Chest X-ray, PA view. Patient: 77 years old, sex F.
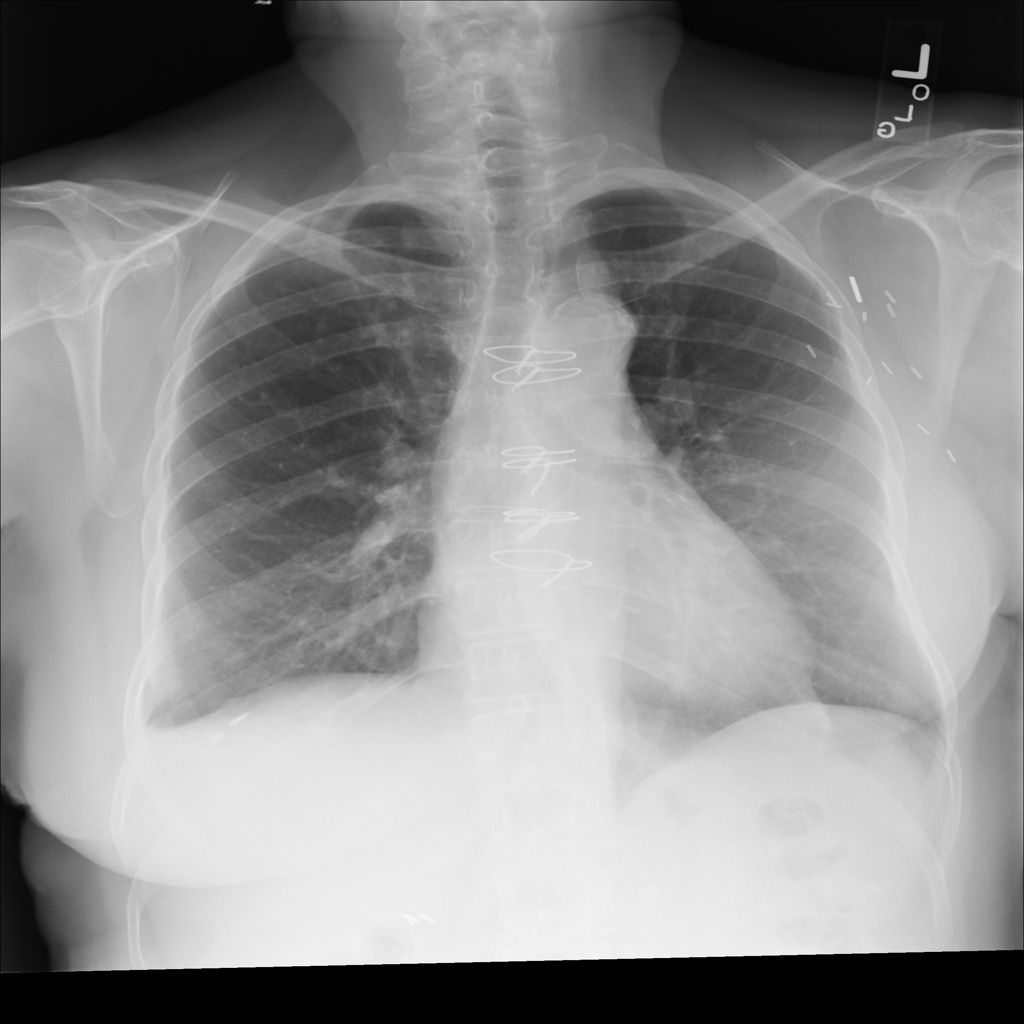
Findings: No Finding